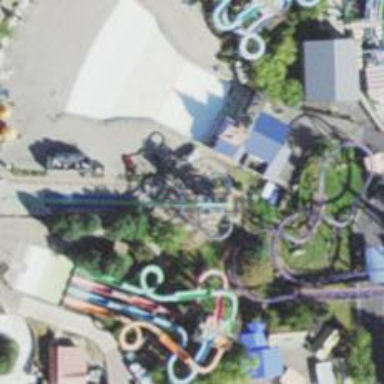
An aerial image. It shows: Water slide attraction.